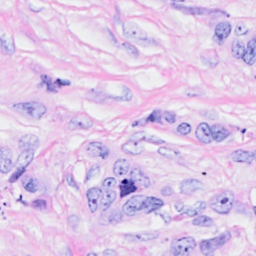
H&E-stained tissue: Breast